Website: macys
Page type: billing-address
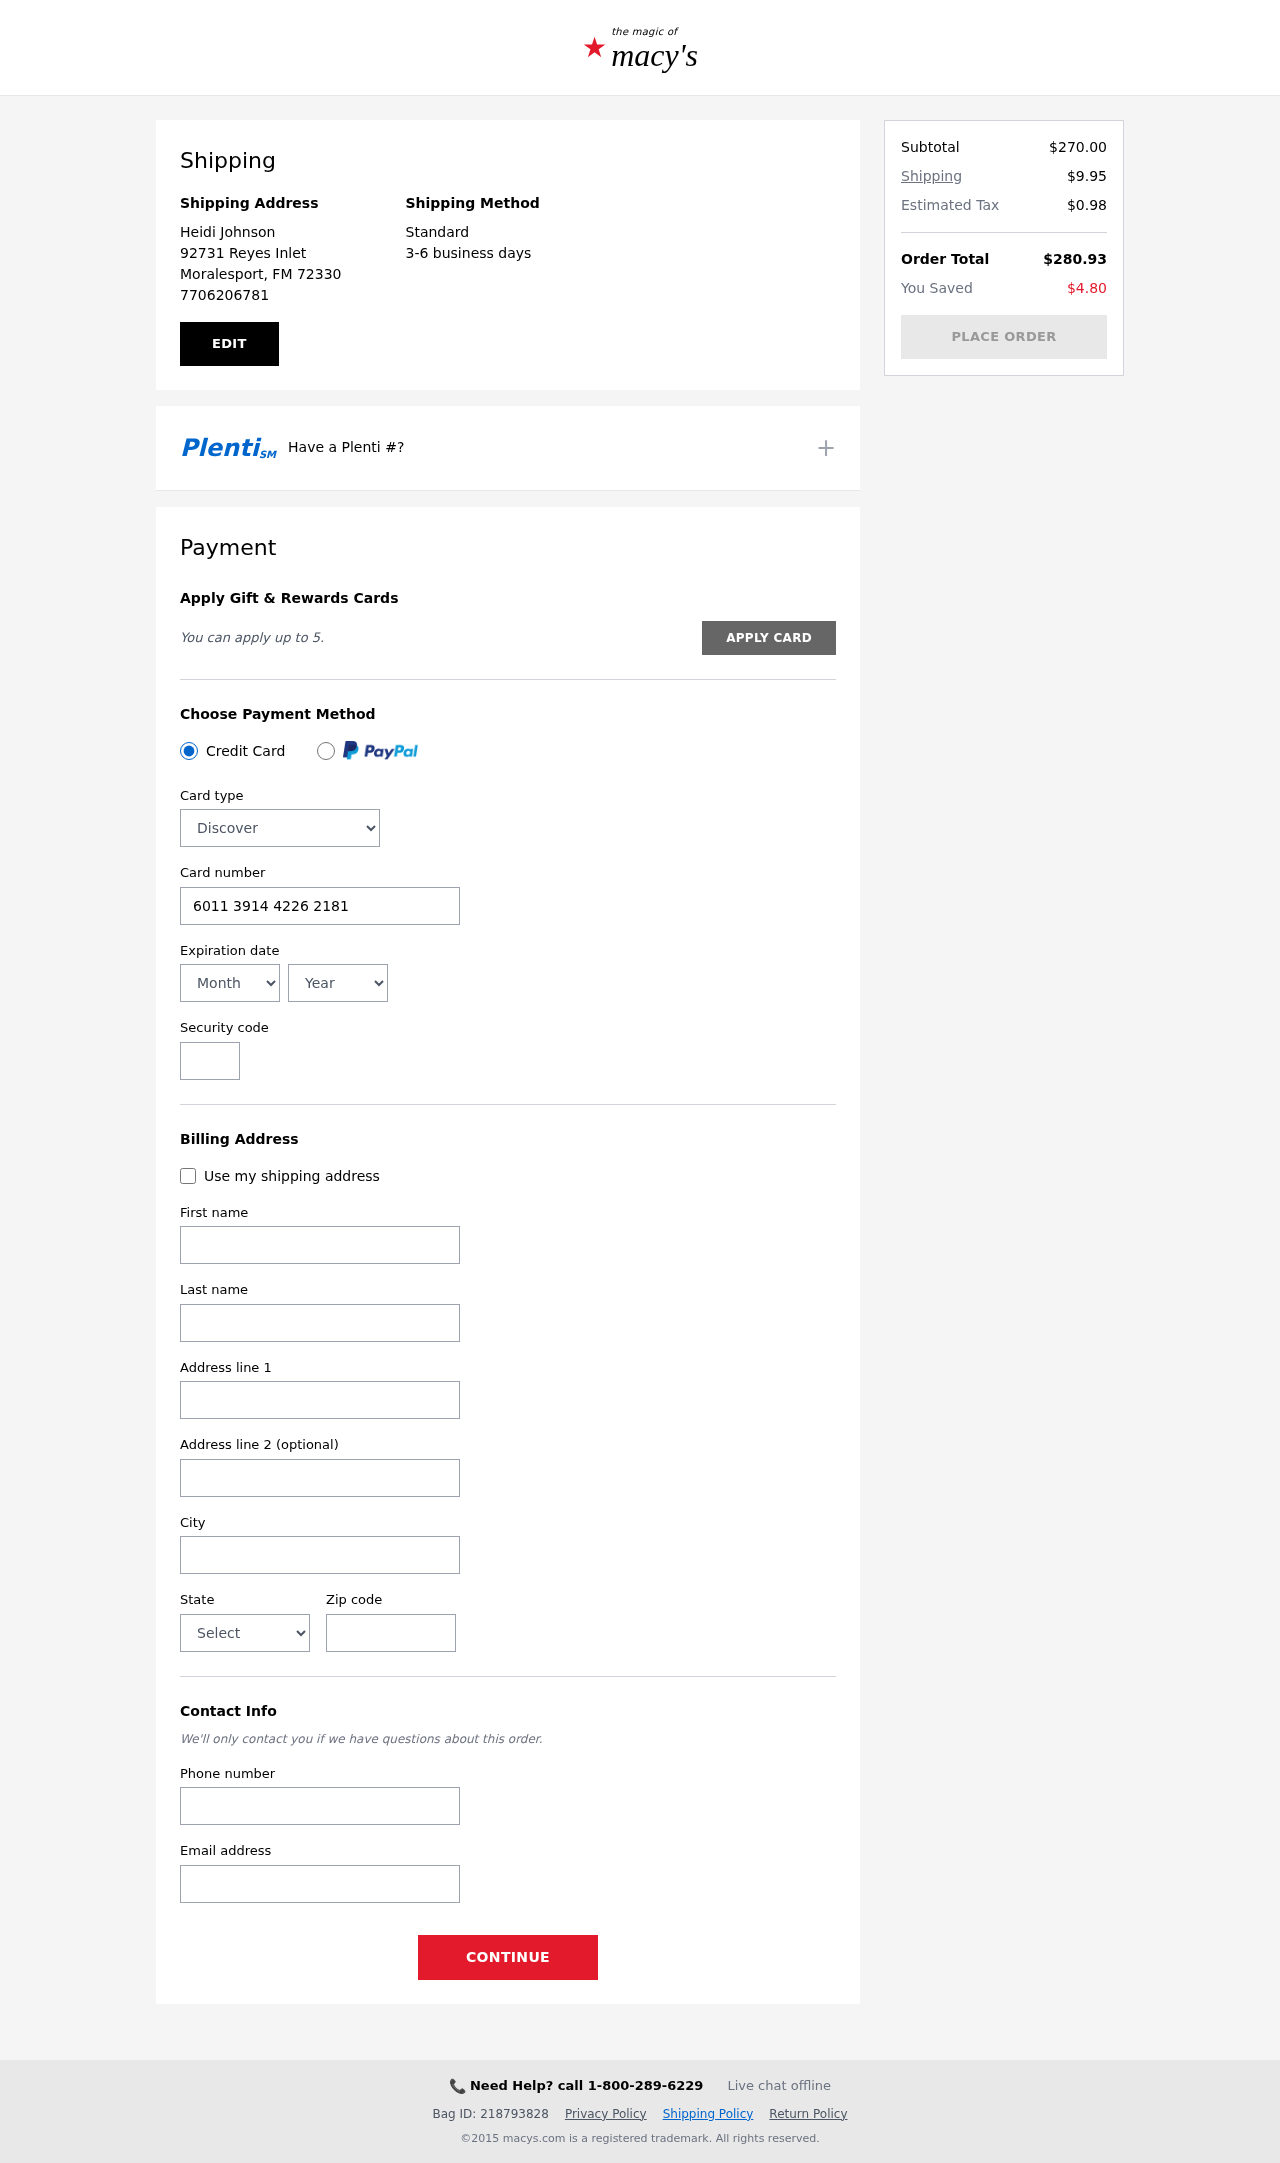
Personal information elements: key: PII_CARD_CVV
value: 447
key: PII_CARD_EXPIRY_MONTH
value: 11
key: PII_CARD_EXPIRY_YEAR
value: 28
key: PII_CARD_NUMBER
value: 6011 3914 4226 2181
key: PII_CARD_TYPE
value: Discover
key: PII_CITY
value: Moralesport
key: PII_CITY_STATE_ZIP
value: Moralesport, FM 72330
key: PII_EMAIL
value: heidi.johnson@yahoo.com
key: PII_FIRSTNAME
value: Heidi
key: PII_FULLNAME
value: Heidi Johnson
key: PII_LASTNAME
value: Johnson
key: PII_PHONE
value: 7706206781
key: PII_POSTCODE
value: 72330
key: PII_STATE
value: FM
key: PII_STREET
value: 92731 Reyes Inlet
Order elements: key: ORDER_SUBTOTAL
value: $270.00
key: ORDER_SHIPPING_COST
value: $9.95
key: ORDER_TAX
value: $0.98
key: ORDER_TOTAL
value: $280.93
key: ORDER_SAVINGS
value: $4.80